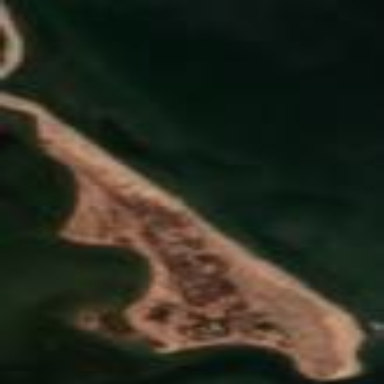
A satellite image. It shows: Beach with protected status.